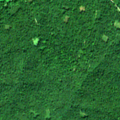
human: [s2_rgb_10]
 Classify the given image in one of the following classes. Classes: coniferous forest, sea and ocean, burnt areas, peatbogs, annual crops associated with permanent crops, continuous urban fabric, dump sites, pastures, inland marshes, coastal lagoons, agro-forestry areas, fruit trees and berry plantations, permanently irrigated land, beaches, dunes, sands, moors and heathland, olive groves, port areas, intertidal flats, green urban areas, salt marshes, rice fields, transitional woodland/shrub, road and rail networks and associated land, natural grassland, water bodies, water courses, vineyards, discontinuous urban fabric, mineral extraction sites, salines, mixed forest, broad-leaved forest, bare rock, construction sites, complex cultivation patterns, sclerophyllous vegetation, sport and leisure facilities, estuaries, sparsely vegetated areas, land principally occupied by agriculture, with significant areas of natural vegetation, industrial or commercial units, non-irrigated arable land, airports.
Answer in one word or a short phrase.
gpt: broad-leaved forest